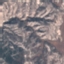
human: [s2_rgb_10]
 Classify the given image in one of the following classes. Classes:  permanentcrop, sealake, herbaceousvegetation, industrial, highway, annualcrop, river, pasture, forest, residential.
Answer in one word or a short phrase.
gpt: HerbaceousVegetation